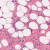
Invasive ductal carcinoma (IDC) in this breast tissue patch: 1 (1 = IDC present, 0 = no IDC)